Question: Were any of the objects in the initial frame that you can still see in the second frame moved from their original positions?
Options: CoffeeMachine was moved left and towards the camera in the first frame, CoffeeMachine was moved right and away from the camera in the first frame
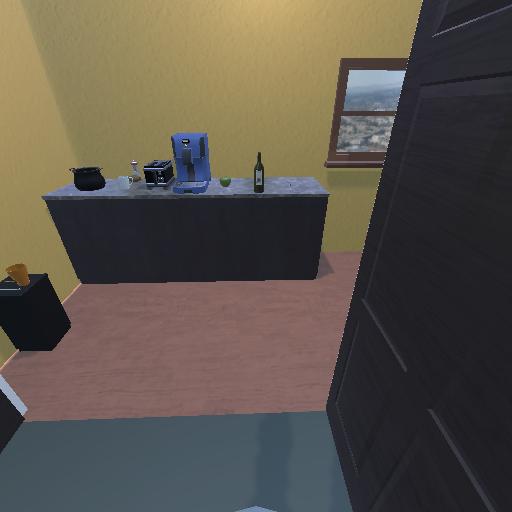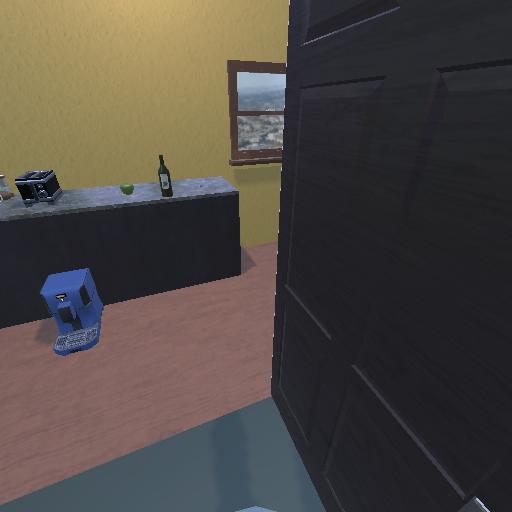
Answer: CoffeeMachine was moved left and towards the camera in the first frame